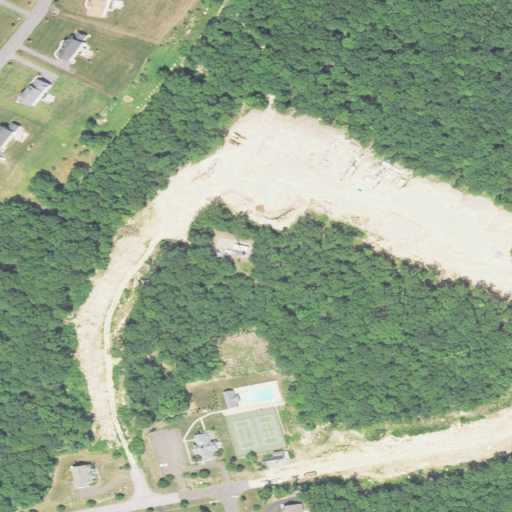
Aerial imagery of mountain in Connecticut named Pond Hill containing deciduous forest, low intensity development, grassland, open development, shrub, and medium intensity development